八年级 · 度量几何学
如图, 在 Rt $\triangle A B C$ 中, $\angle A B C=90^{\circ}, A D=C D, B D=6 \mathrm{~cm}$, 则 $A C$ 的长为 ( )

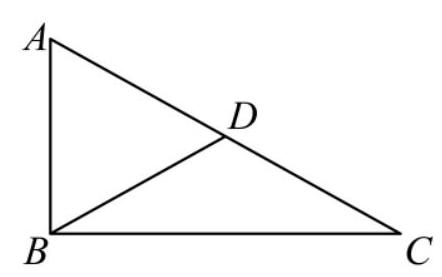
A. $3 \mathrm{~cm}$
B. $6 \mathrm{~cm}$
C. $9 \mathrm{~cm}$
D. $12 \mathrm{~cm}$
答案: D